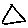
Label: triangle